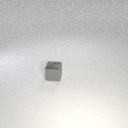
small gray metal cube